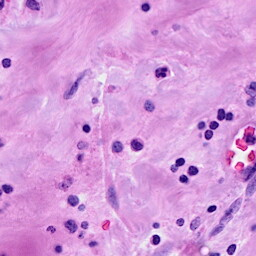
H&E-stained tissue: Breast